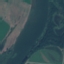
Land use / land cover class: River